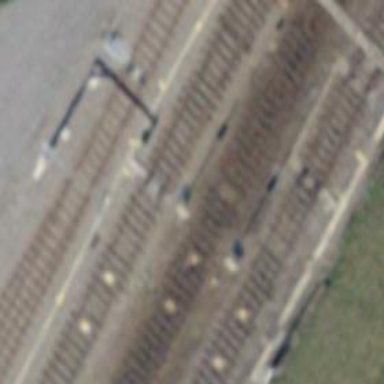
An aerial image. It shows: Railway switch.